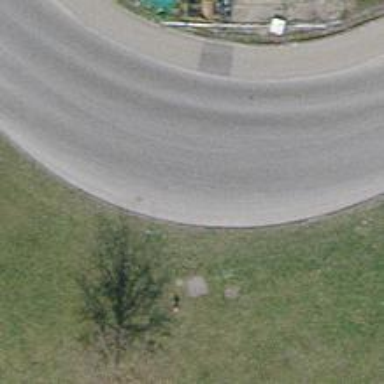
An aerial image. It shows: Unclassified road with asphalt surface.